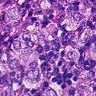
Metastatic tissue present: yes